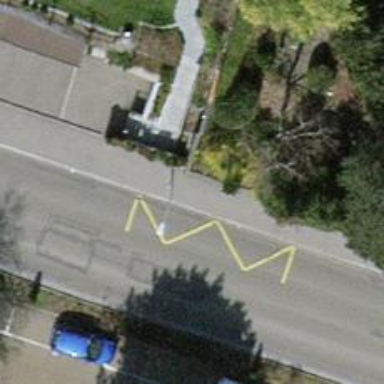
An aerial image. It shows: Bus stop with platform for public transport.